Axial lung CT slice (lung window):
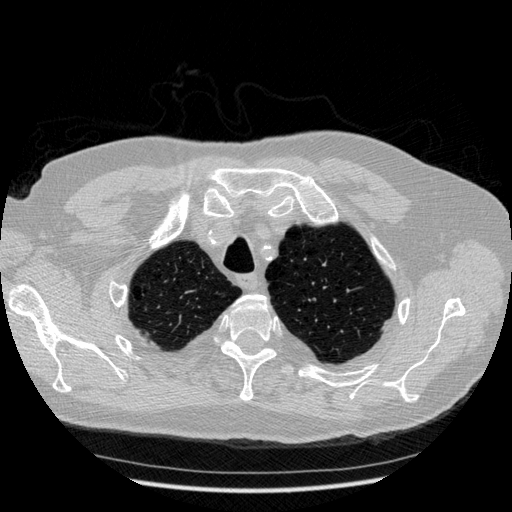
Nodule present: no